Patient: sex M, age 67
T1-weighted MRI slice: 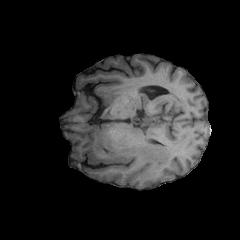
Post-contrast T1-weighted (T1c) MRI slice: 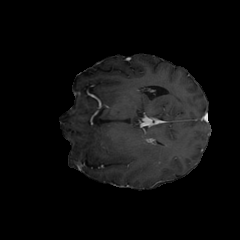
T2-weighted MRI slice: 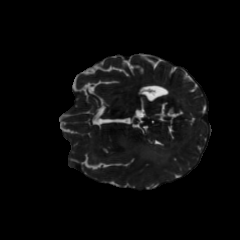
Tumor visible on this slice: no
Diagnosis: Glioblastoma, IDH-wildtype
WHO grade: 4